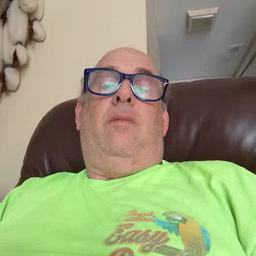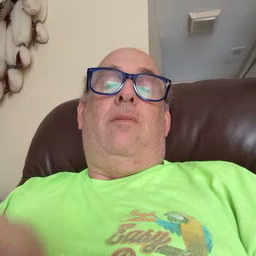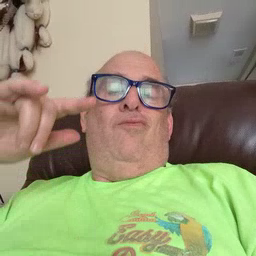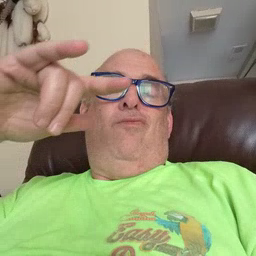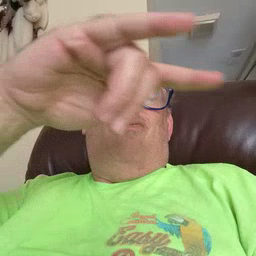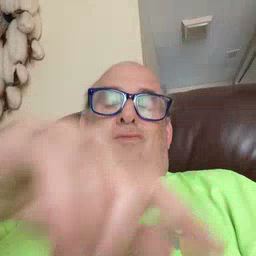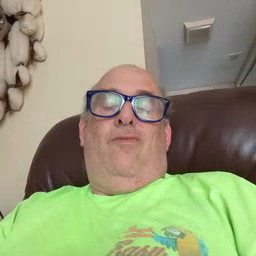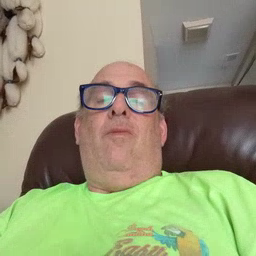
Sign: airplane